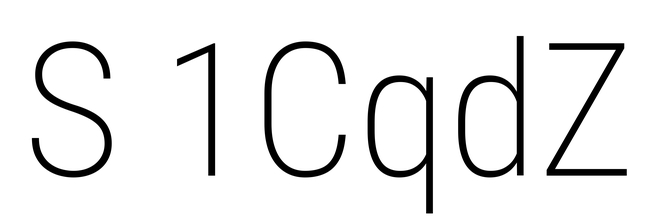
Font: Roboto_Condensed_ExtraLight